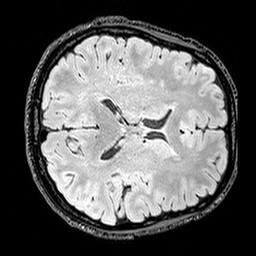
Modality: T2w
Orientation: axial
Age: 24
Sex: female
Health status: healthy
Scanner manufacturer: siemens
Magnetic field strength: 3 T
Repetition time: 5 s
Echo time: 0.396 s